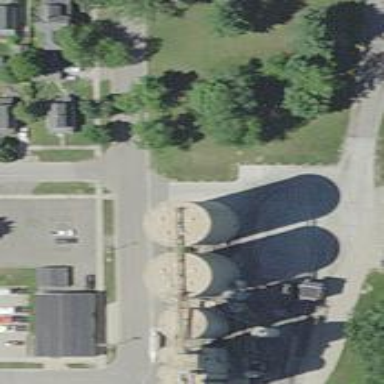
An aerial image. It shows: Silo building.